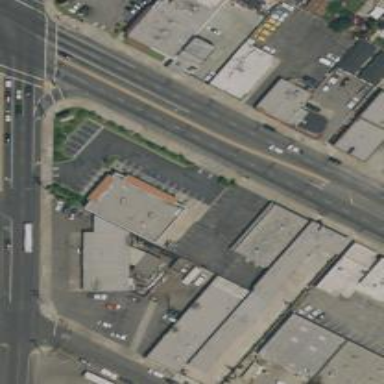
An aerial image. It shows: Commercial building.